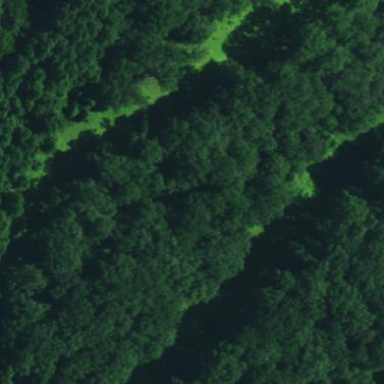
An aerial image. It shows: Serene woodland landscape.